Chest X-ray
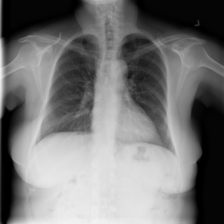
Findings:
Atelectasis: positive
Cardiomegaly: negative
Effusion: negative
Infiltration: negative
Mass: negative
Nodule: negative
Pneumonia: negative
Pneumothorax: negative
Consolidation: negative
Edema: negative
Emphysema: negative
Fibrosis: negative
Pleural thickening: negative
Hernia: negative